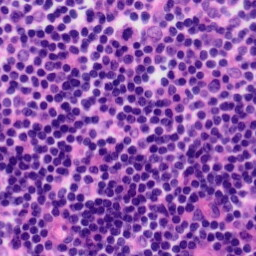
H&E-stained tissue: Tonsil